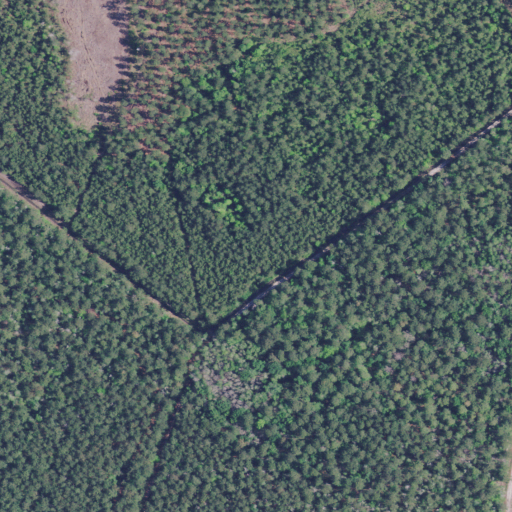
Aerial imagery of depression(s) in South Carolina named Durbin Bay containing woody wetlands, herbaceous wetlands, and evergreen forest